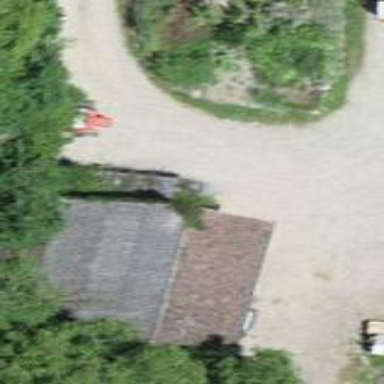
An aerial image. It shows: Rural barn.